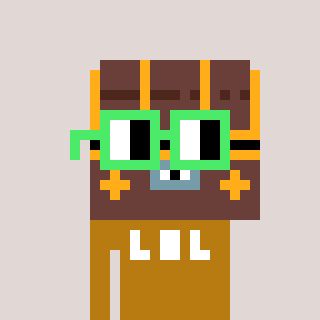
a pixel art character with square light green glasses, a treasure chest-shaped head and a gold-colored body on a warm background